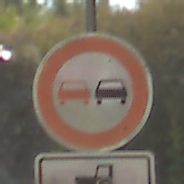
Verkehrszeichen: Ueberholverbot
Zusatzzeichen unten: SonstigeOderMehrspurigeFahrzeuge1
Umgebung: Outdoor, Nature
Tageszeit: MorningAfternoon
Wetter: PartlyCloudy
Licht: Natural
Jahreszeit: NotSpecified
Kontrast: HighContrast